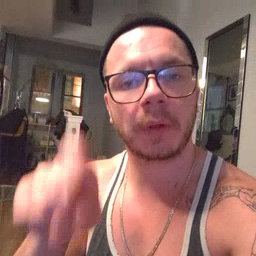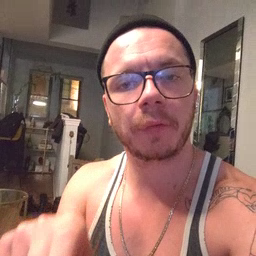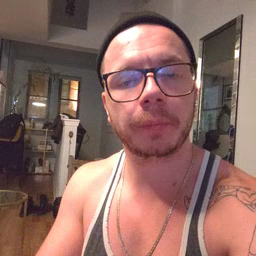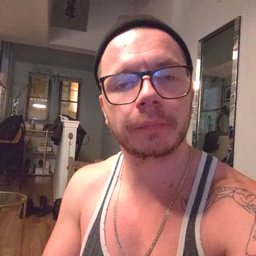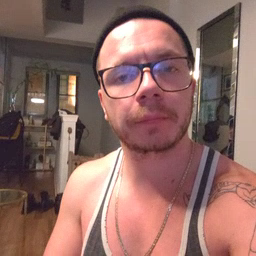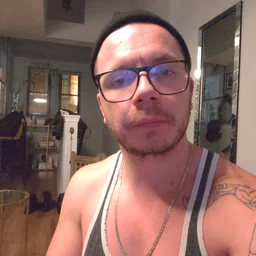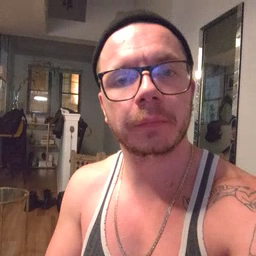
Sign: haveto